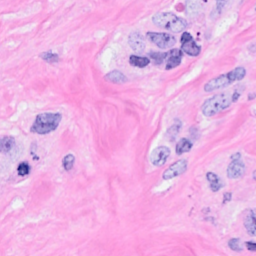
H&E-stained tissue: Breast